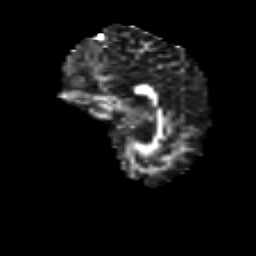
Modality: FA
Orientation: sagittal
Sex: male
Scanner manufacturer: siemens
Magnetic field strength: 3 T
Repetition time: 5 s
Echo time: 0.071 s